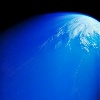
Label: water